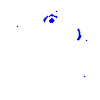
Particle: electron